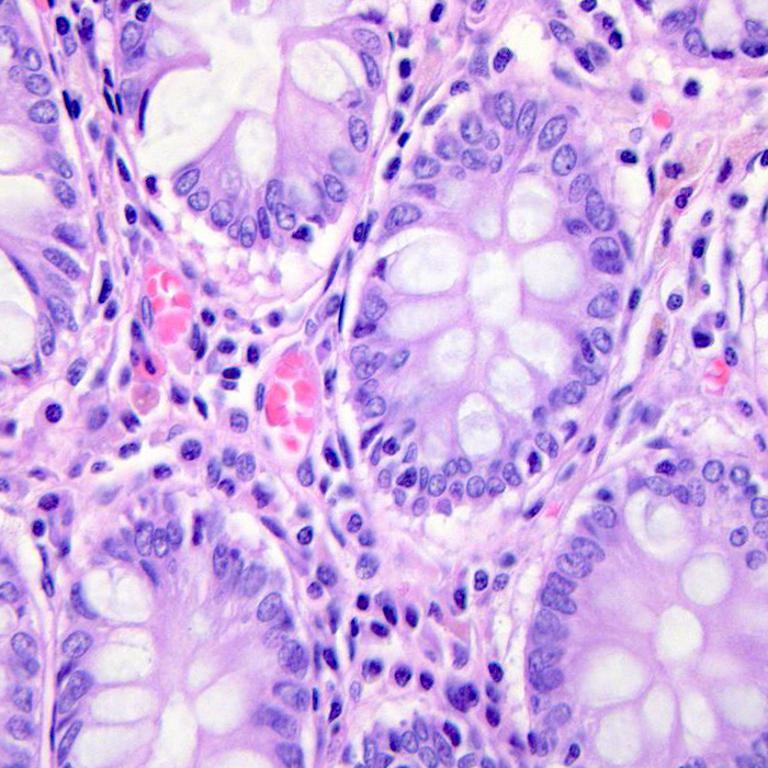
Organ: colon
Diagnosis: benign